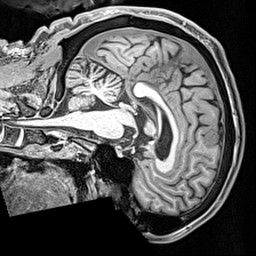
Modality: T1w
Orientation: sagittal
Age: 58
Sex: male
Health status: healthy
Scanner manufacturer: siemens
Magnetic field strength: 3 T
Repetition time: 2.4 s
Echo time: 0.00217 s